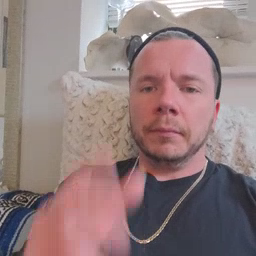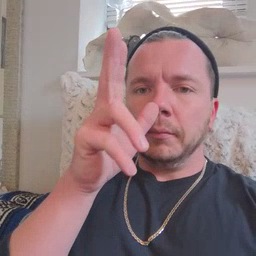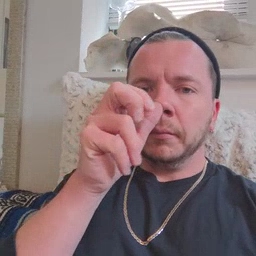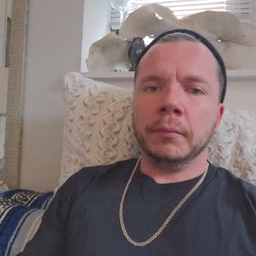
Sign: bug